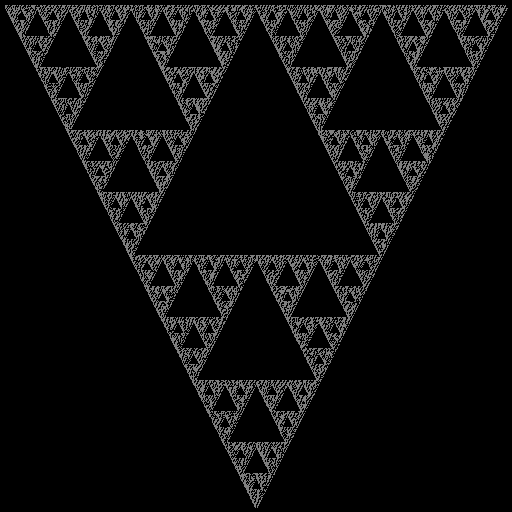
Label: sierpinski_gasket